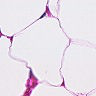
Metastatic tissue present: no